Interaction volume radius: 10 \u00c5
Interaction volume height: 45 \u00c5
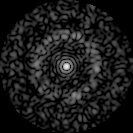
Disorder parameter: 0.8424